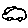
Label: car